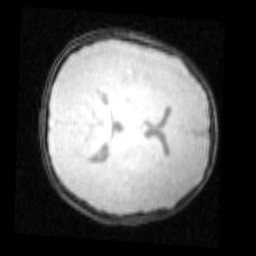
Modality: PDw
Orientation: axial
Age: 12
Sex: male
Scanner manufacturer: siemens
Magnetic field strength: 3 T
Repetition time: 0.25 s
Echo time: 0.00103 s